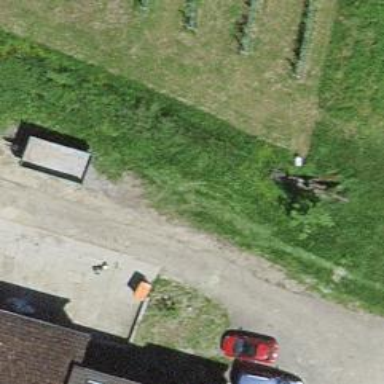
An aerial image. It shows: Farm shop.